Field crop: tomato
Growth stage: 1
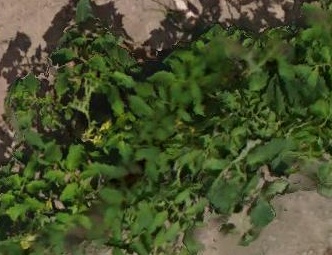
Species: tomato